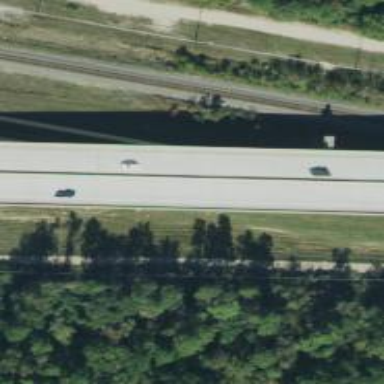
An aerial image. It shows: Bridge over motorway.